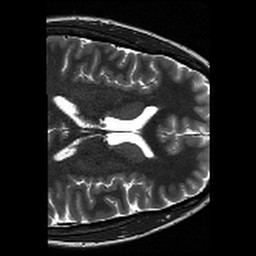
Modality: T2w
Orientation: axial
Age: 29
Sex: female
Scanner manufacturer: siemens
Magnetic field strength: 3 T
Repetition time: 13.15 s
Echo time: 0.082 s